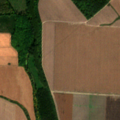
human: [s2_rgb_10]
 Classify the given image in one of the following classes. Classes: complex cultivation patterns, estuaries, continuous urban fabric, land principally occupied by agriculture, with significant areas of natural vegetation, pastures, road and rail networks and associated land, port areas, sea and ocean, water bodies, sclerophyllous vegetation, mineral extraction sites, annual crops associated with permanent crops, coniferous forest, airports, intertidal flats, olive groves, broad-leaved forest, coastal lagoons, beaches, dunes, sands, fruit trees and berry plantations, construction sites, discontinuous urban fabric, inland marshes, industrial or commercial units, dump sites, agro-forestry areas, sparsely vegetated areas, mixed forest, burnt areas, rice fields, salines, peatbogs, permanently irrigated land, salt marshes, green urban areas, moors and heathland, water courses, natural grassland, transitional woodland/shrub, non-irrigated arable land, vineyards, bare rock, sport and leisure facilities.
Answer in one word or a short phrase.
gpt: non-irrigated arable land, broad-leaved forest